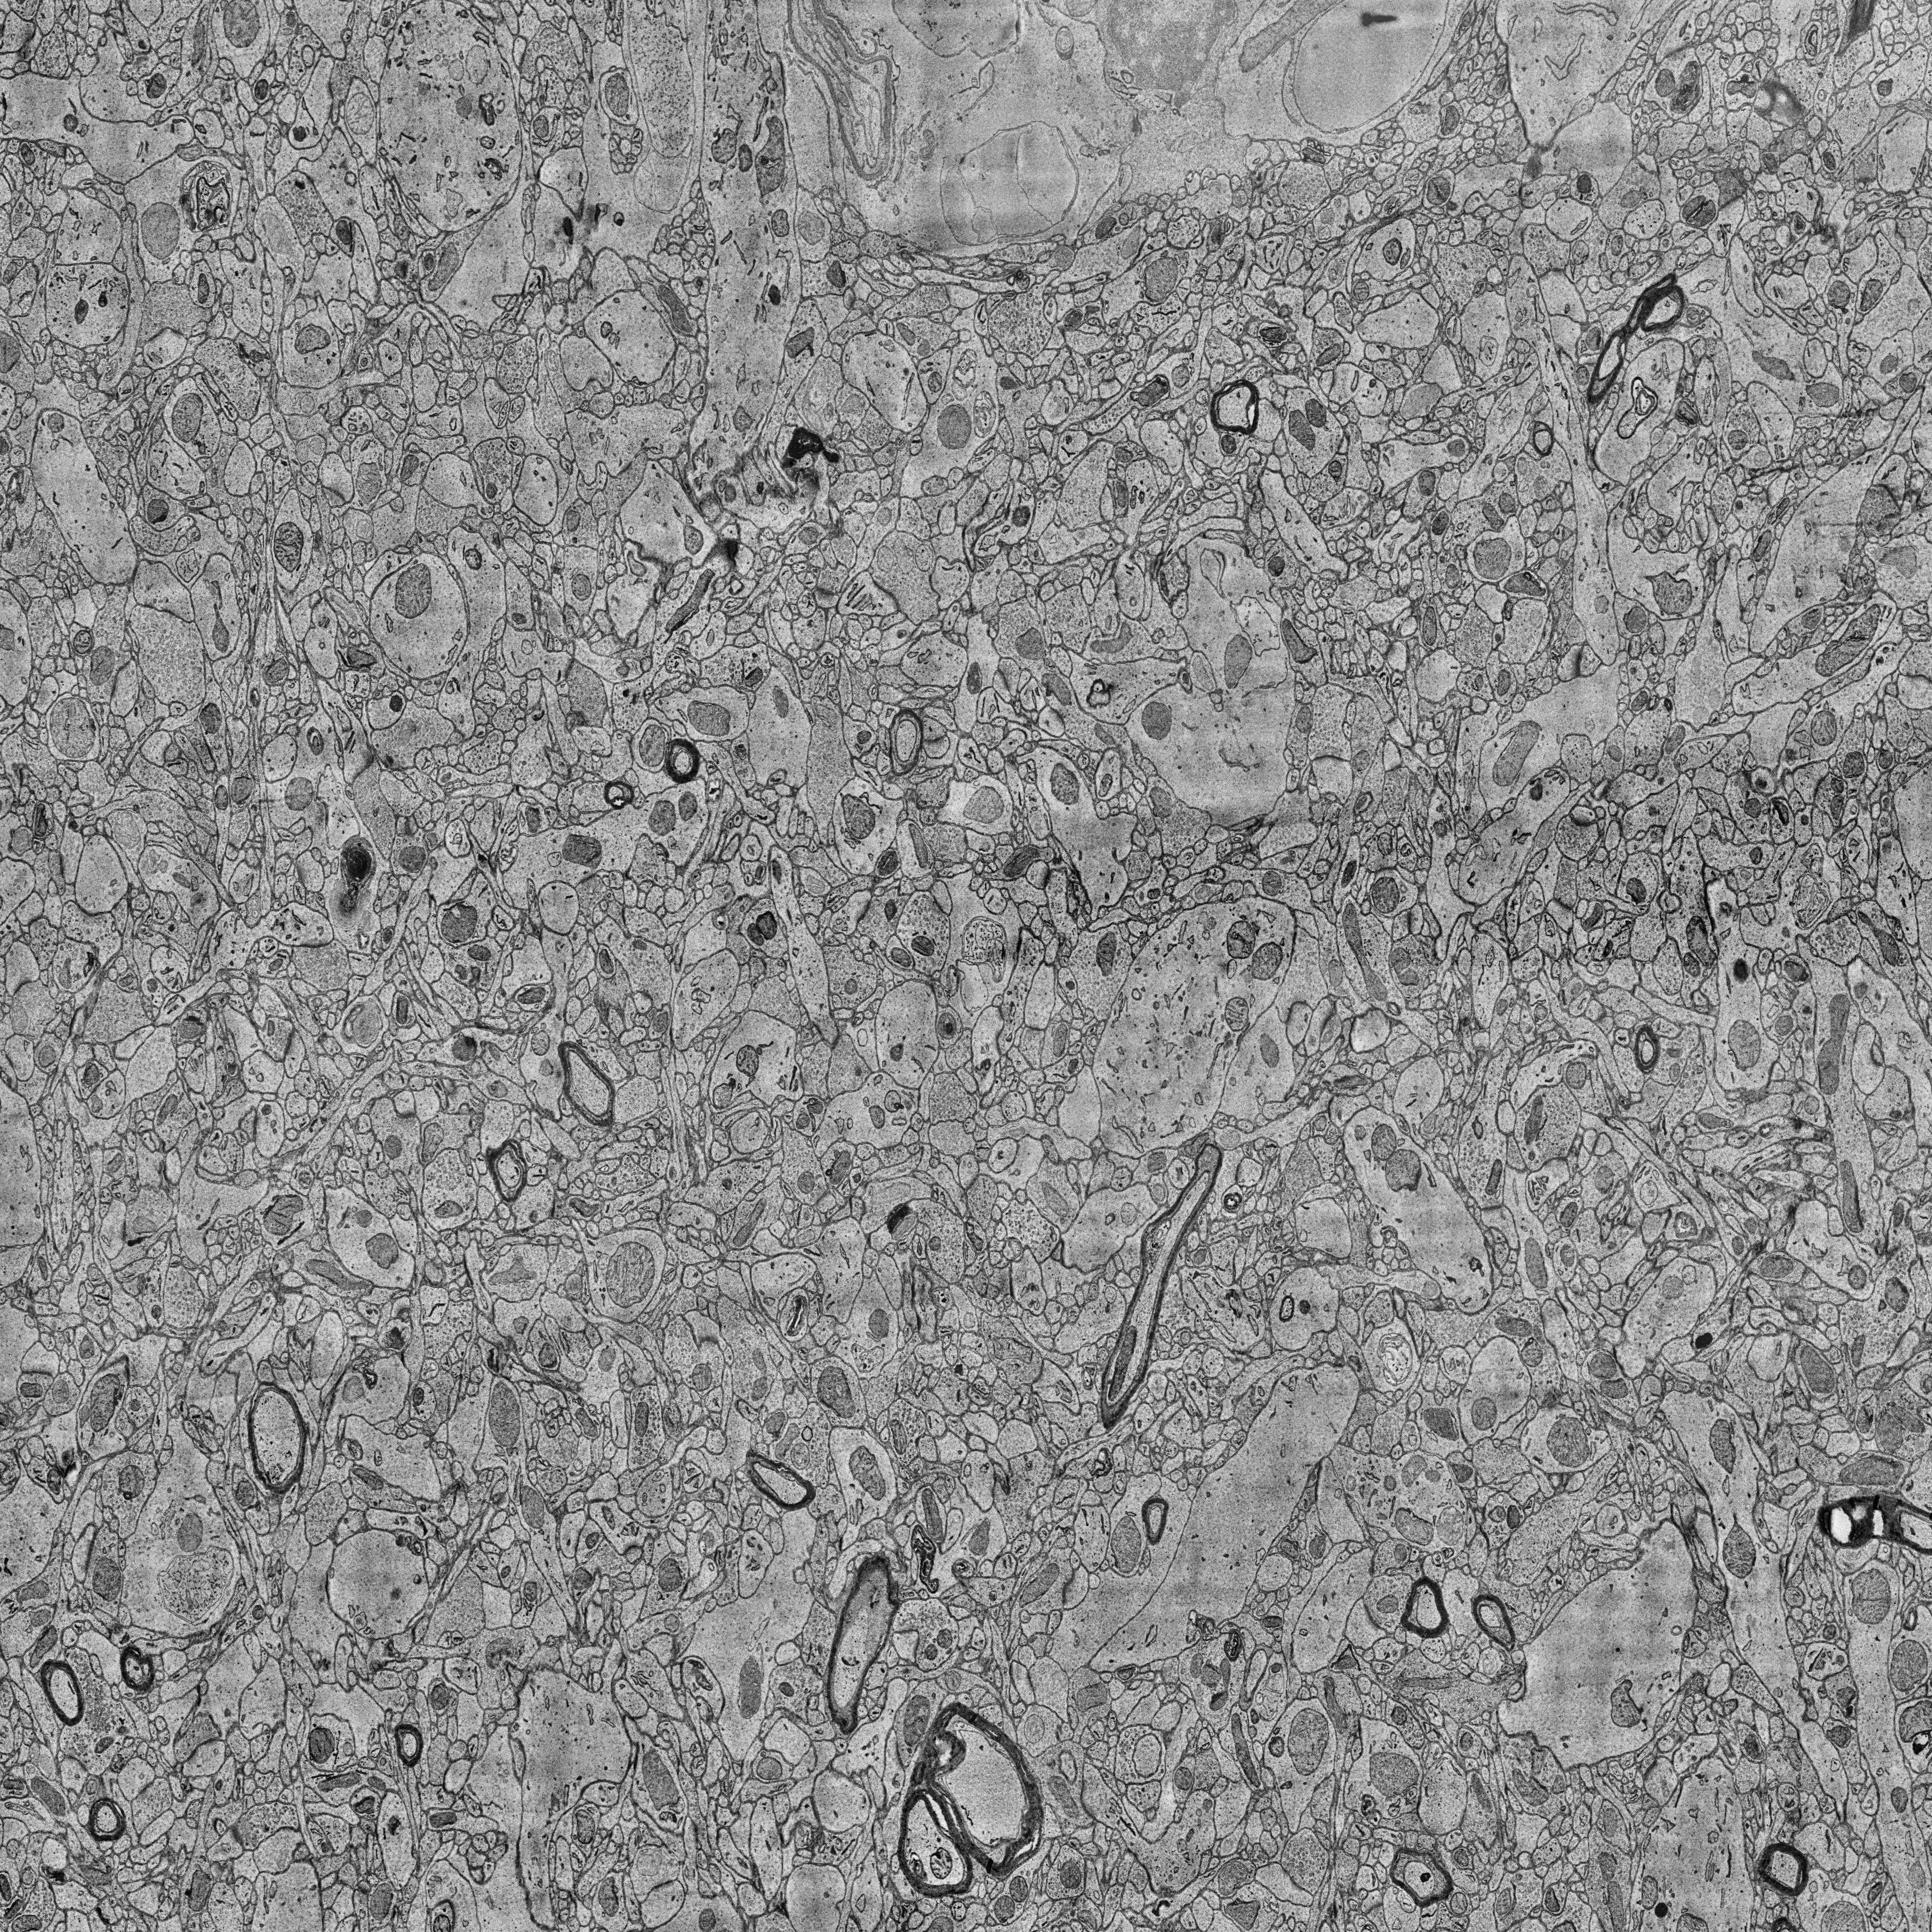
Electron microscopy slice of human cortex tissue
Slice depth (z): 120
Mitochondria instances in slice: 525